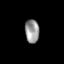
Tissue: skin
Cell type: Others
Senescence score: 0.6743
Nuclear area (px): 330
Mean DAPI intensity: 149.594